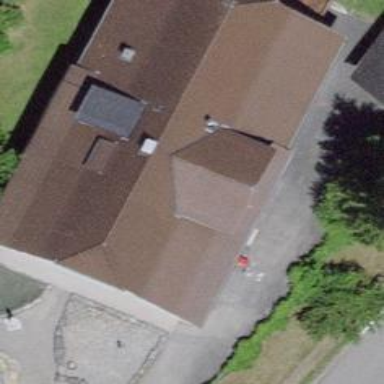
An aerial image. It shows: Kindergarten.